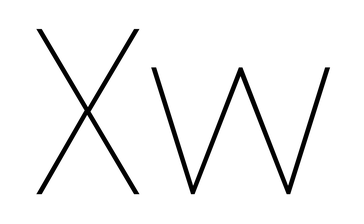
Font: Poppins-Thin